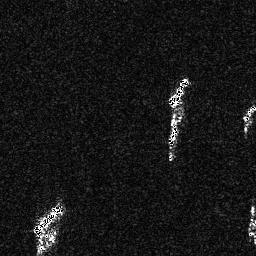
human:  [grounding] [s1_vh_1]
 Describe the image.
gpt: In the satellite image, there is  <ref>1 medium ship </ref> <box>[[12, 77, 25, 92, 0]]</box> located at bottom left,  <ref>1 medium ship </ref> <box>[[64, 28, 73, 41, 0]]</box> located at center,  <ref>1 small ship </ref> <box>[[94, 41, 99, 47, 0]]</box> located at right.